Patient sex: M
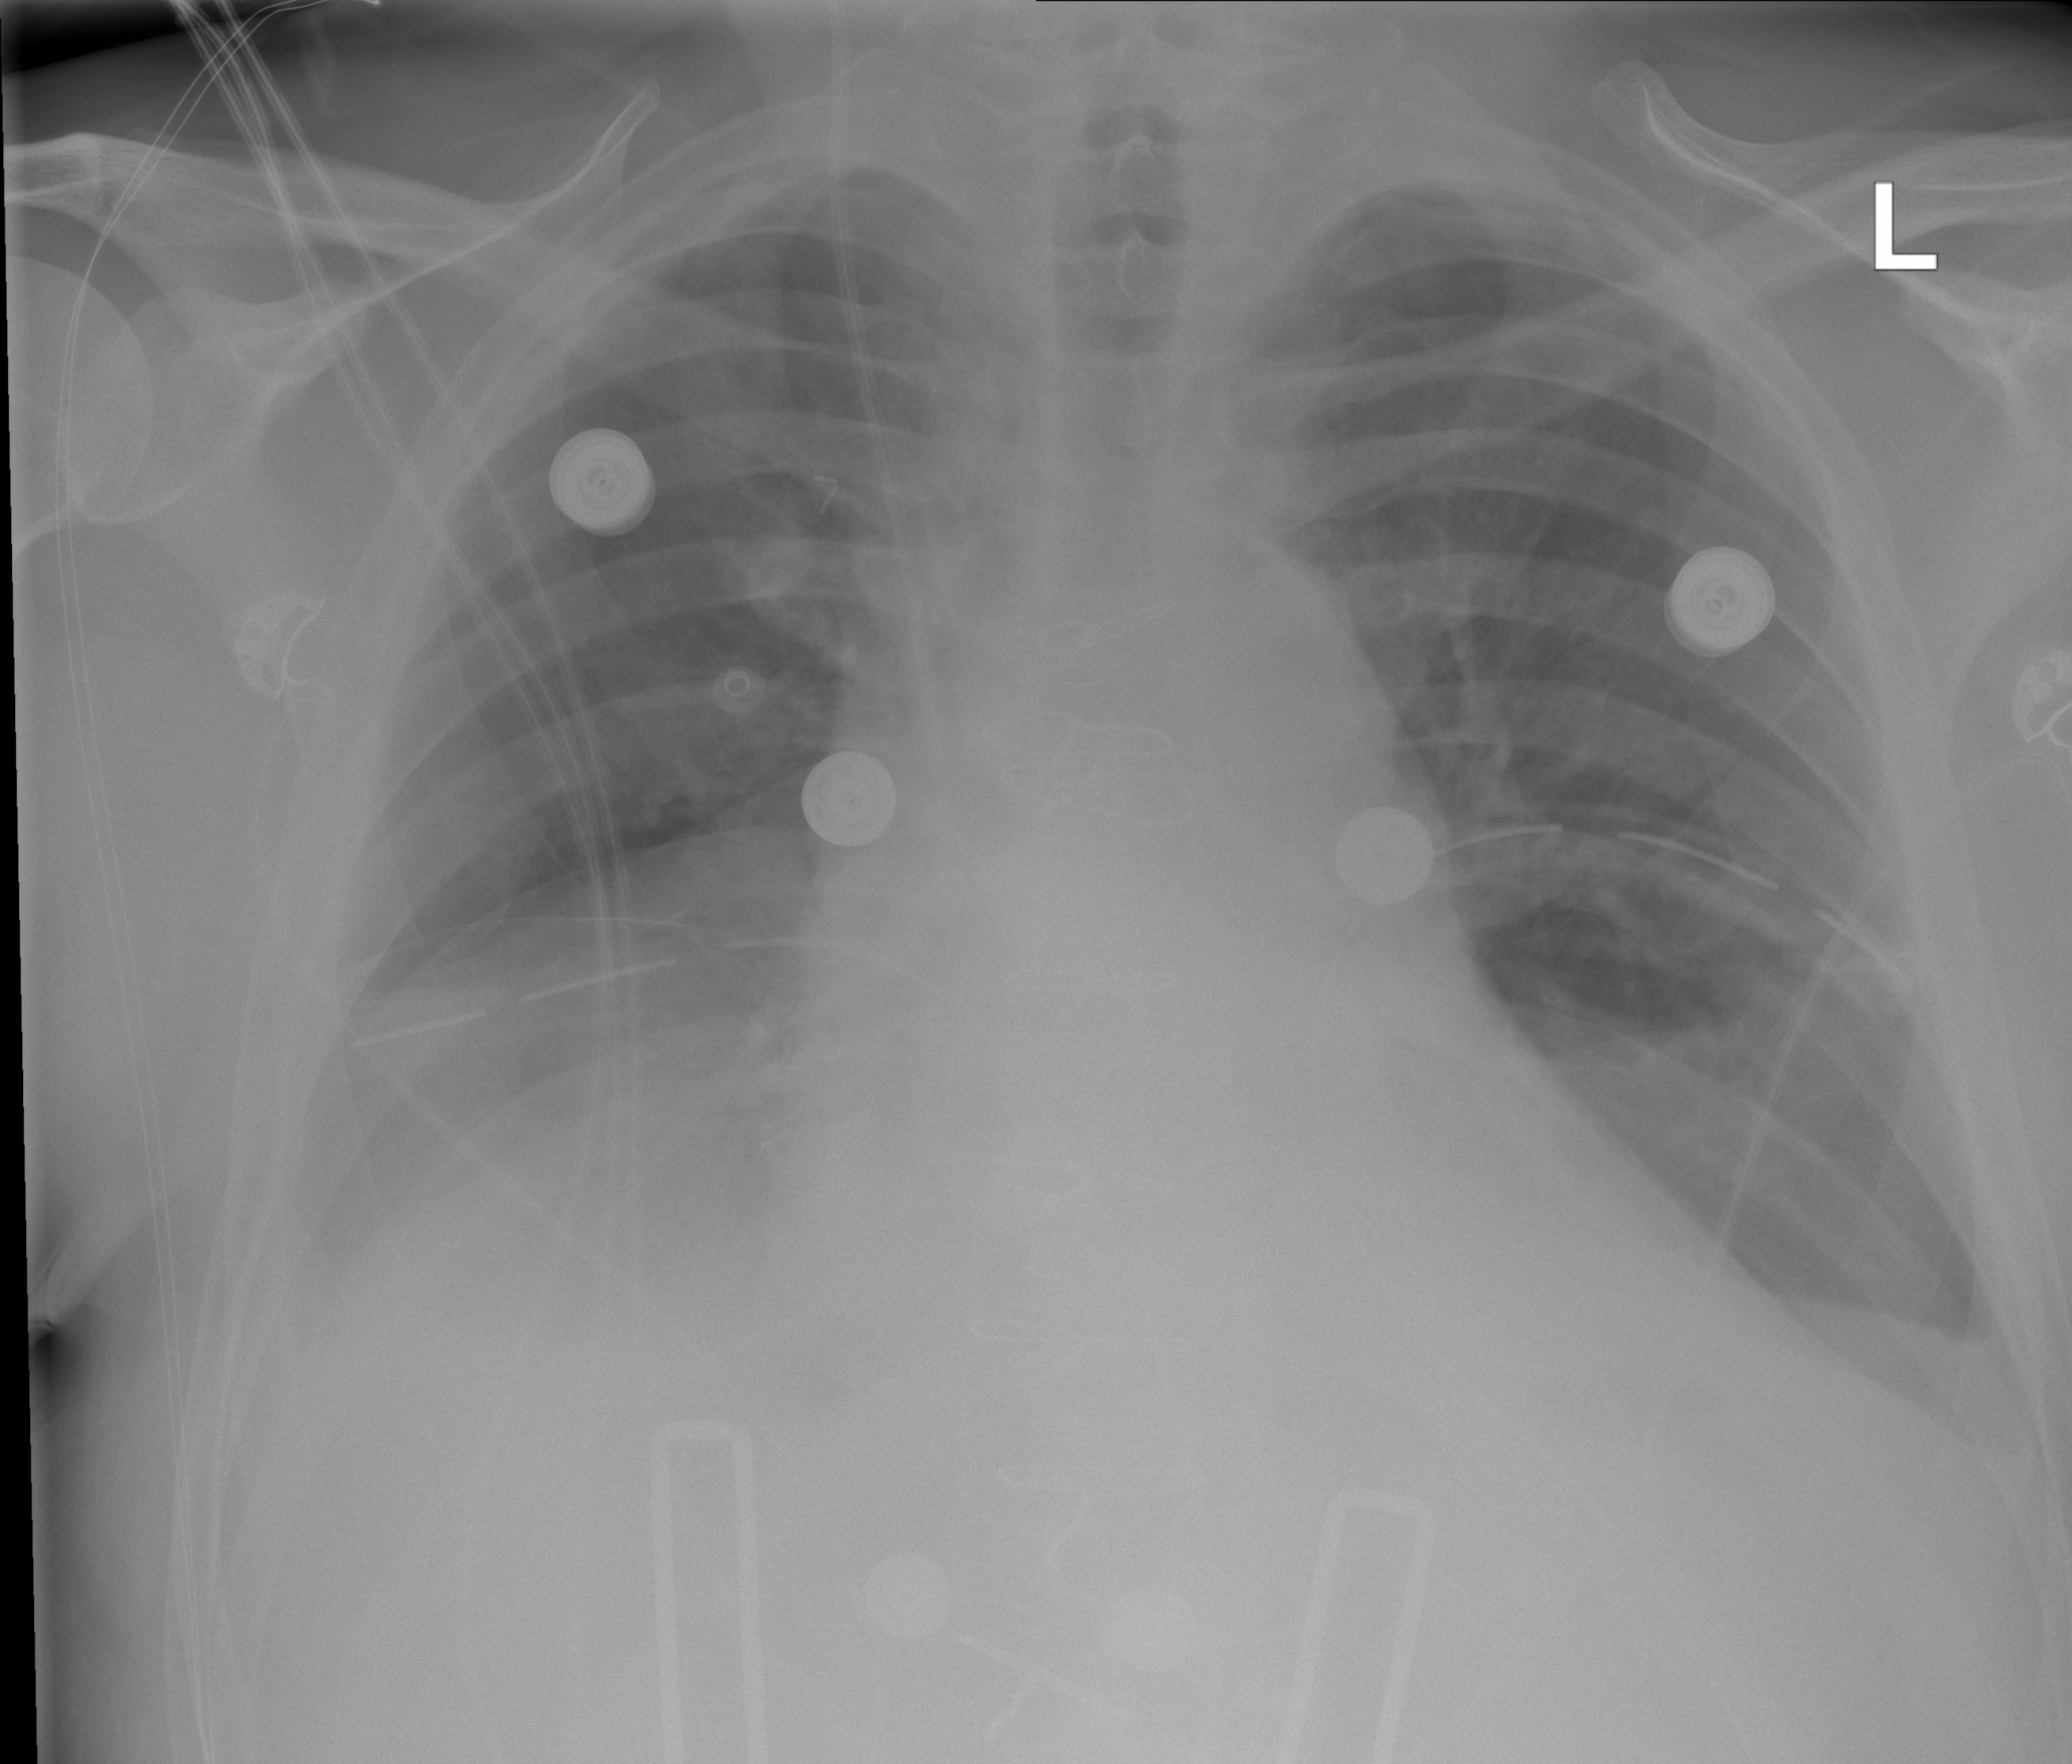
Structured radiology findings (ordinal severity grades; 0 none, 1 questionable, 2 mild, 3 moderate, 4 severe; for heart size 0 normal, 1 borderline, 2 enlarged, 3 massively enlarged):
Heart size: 2
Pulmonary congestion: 1
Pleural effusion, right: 2
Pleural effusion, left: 2
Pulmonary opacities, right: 0
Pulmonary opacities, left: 1
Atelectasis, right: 2
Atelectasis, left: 2